Aerial crown-view tile of a tropical tree (Barro Colorado Island, Panama), acquired 20240716:
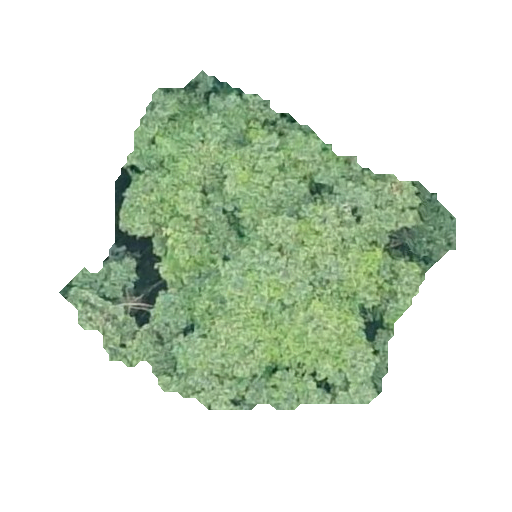
Species: Luehea seemannii
GBIF accepted scientific name: Luehea seemannii
Crown area: 131.742 m²